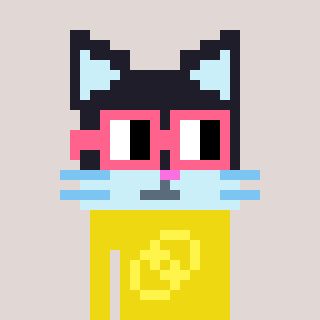
a pixel art character with square pink glasses, a cat-shaped head and a yellow-colored body on a warm background